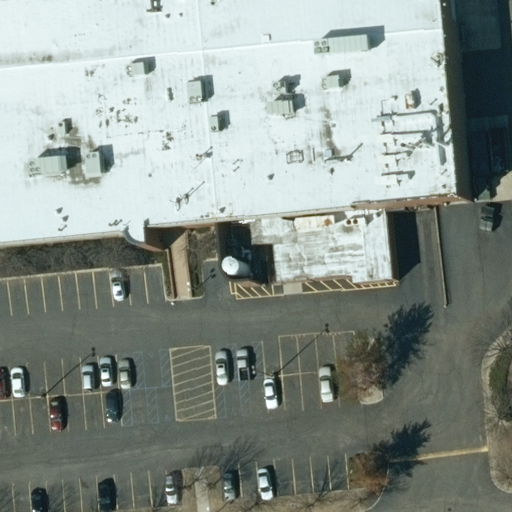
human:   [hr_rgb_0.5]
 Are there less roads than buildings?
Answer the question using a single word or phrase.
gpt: no

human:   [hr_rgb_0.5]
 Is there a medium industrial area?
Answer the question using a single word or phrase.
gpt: no

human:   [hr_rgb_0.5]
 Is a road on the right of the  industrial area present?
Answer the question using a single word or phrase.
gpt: yes

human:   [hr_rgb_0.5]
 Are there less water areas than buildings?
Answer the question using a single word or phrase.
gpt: yes

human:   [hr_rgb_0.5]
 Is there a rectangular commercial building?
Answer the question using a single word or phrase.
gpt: no

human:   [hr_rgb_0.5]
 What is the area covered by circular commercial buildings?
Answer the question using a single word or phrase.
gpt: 0m2

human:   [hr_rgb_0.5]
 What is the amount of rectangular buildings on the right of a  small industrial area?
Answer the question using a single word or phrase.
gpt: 0

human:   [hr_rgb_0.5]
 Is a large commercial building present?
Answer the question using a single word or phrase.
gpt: yes

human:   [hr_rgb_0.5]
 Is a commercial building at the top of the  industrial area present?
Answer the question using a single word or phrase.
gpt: no

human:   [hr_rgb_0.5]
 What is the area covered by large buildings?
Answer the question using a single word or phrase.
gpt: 965m2

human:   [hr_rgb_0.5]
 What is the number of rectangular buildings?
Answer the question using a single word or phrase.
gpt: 0

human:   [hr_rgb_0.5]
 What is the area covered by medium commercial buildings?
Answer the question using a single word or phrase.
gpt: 0m2

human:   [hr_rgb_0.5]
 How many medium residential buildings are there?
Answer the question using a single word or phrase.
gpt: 0

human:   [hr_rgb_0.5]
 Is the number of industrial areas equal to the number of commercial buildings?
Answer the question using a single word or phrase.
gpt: yes

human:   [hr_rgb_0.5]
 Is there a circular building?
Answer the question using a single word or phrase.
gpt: no

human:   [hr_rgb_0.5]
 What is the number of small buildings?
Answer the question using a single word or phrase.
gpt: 0

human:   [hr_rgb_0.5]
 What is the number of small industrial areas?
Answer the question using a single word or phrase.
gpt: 0

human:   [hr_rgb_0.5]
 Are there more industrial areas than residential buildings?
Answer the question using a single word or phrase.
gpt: yes

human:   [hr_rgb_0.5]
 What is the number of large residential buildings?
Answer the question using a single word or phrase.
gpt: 0

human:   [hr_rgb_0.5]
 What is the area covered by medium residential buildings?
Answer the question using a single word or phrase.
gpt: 0m2

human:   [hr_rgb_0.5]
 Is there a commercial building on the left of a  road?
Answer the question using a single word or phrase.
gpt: yes

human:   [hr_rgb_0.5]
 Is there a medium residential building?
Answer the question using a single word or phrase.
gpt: no

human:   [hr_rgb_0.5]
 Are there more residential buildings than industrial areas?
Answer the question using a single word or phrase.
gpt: no

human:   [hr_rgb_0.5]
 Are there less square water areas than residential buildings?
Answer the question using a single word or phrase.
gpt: no

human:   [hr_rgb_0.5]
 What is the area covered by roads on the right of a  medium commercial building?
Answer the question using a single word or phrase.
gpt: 0m2

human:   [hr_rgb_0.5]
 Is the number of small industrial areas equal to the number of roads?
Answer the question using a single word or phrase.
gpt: no

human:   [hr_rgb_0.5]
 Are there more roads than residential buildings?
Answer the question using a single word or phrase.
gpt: yes

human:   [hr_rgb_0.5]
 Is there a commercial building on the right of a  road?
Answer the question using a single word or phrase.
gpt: no

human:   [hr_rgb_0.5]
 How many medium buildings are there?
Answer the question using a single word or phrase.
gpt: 0

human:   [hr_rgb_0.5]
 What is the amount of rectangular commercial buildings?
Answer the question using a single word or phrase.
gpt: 0

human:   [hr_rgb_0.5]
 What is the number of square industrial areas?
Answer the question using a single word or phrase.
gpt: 0

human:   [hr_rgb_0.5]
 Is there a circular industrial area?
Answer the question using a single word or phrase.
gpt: no

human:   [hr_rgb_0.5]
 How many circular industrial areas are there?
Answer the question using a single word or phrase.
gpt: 0

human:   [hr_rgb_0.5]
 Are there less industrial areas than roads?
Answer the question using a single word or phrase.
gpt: yes

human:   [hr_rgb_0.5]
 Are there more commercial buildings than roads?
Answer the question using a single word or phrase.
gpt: no

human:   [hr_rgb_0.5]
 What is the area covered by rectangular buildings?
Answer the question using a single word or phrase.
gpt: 0m2